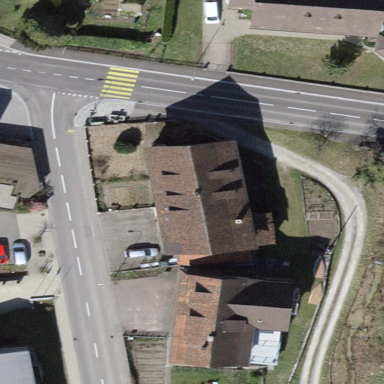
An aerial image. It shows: Detached building.